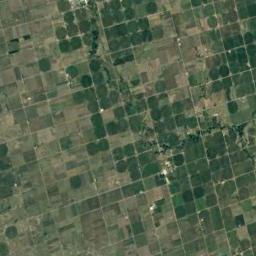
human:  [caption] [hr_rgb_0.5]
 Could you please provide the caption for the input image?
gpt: There are some green circle farmland and bare square farmland .

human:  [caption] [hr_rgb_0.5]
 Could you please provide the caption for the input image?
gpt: Many dark green circular farmlands are neatly arranged on the ground and some square farmlands beside .

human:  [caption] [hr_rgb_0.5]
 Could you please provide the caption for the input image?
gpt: Many dense, Dark green, Light green mixed neatly arranged circular farmland .

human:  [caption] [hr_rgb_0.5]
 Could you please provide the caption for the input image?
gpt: There are round fields on the right .

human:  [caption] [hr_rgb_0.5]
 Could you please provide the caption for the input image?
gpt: There are many circular farmlands distributed irregularly .